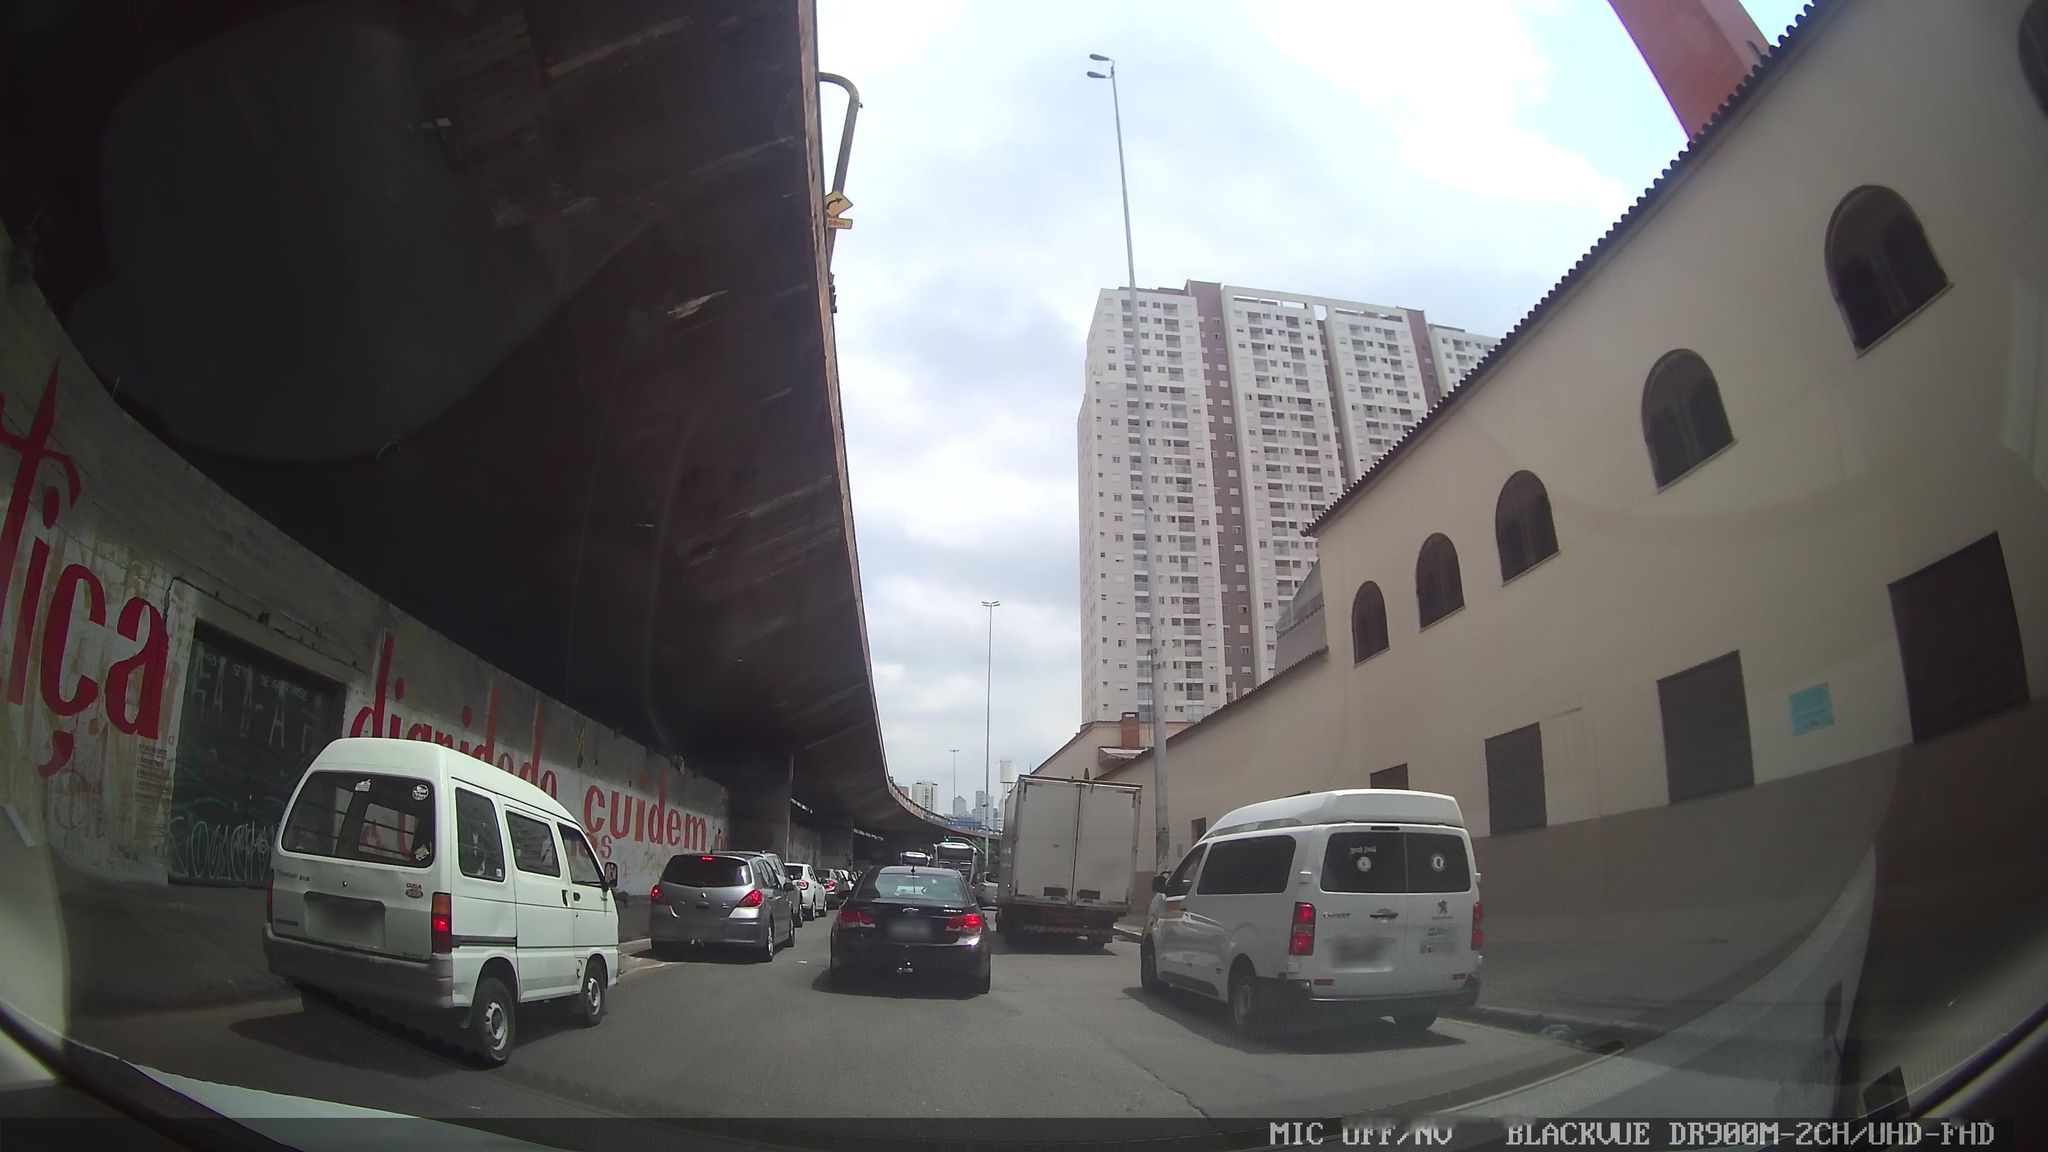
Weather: cloudy
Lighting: day
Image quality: good
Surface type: driving surface
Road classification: residential
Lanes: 2
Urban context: urban centre
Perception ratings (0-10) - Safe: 0.56, Lively: 7.64, Beautiful: 2.11, Boring: 6.69, Depressing: 8.25, Wealthy: 4.19